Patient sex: M
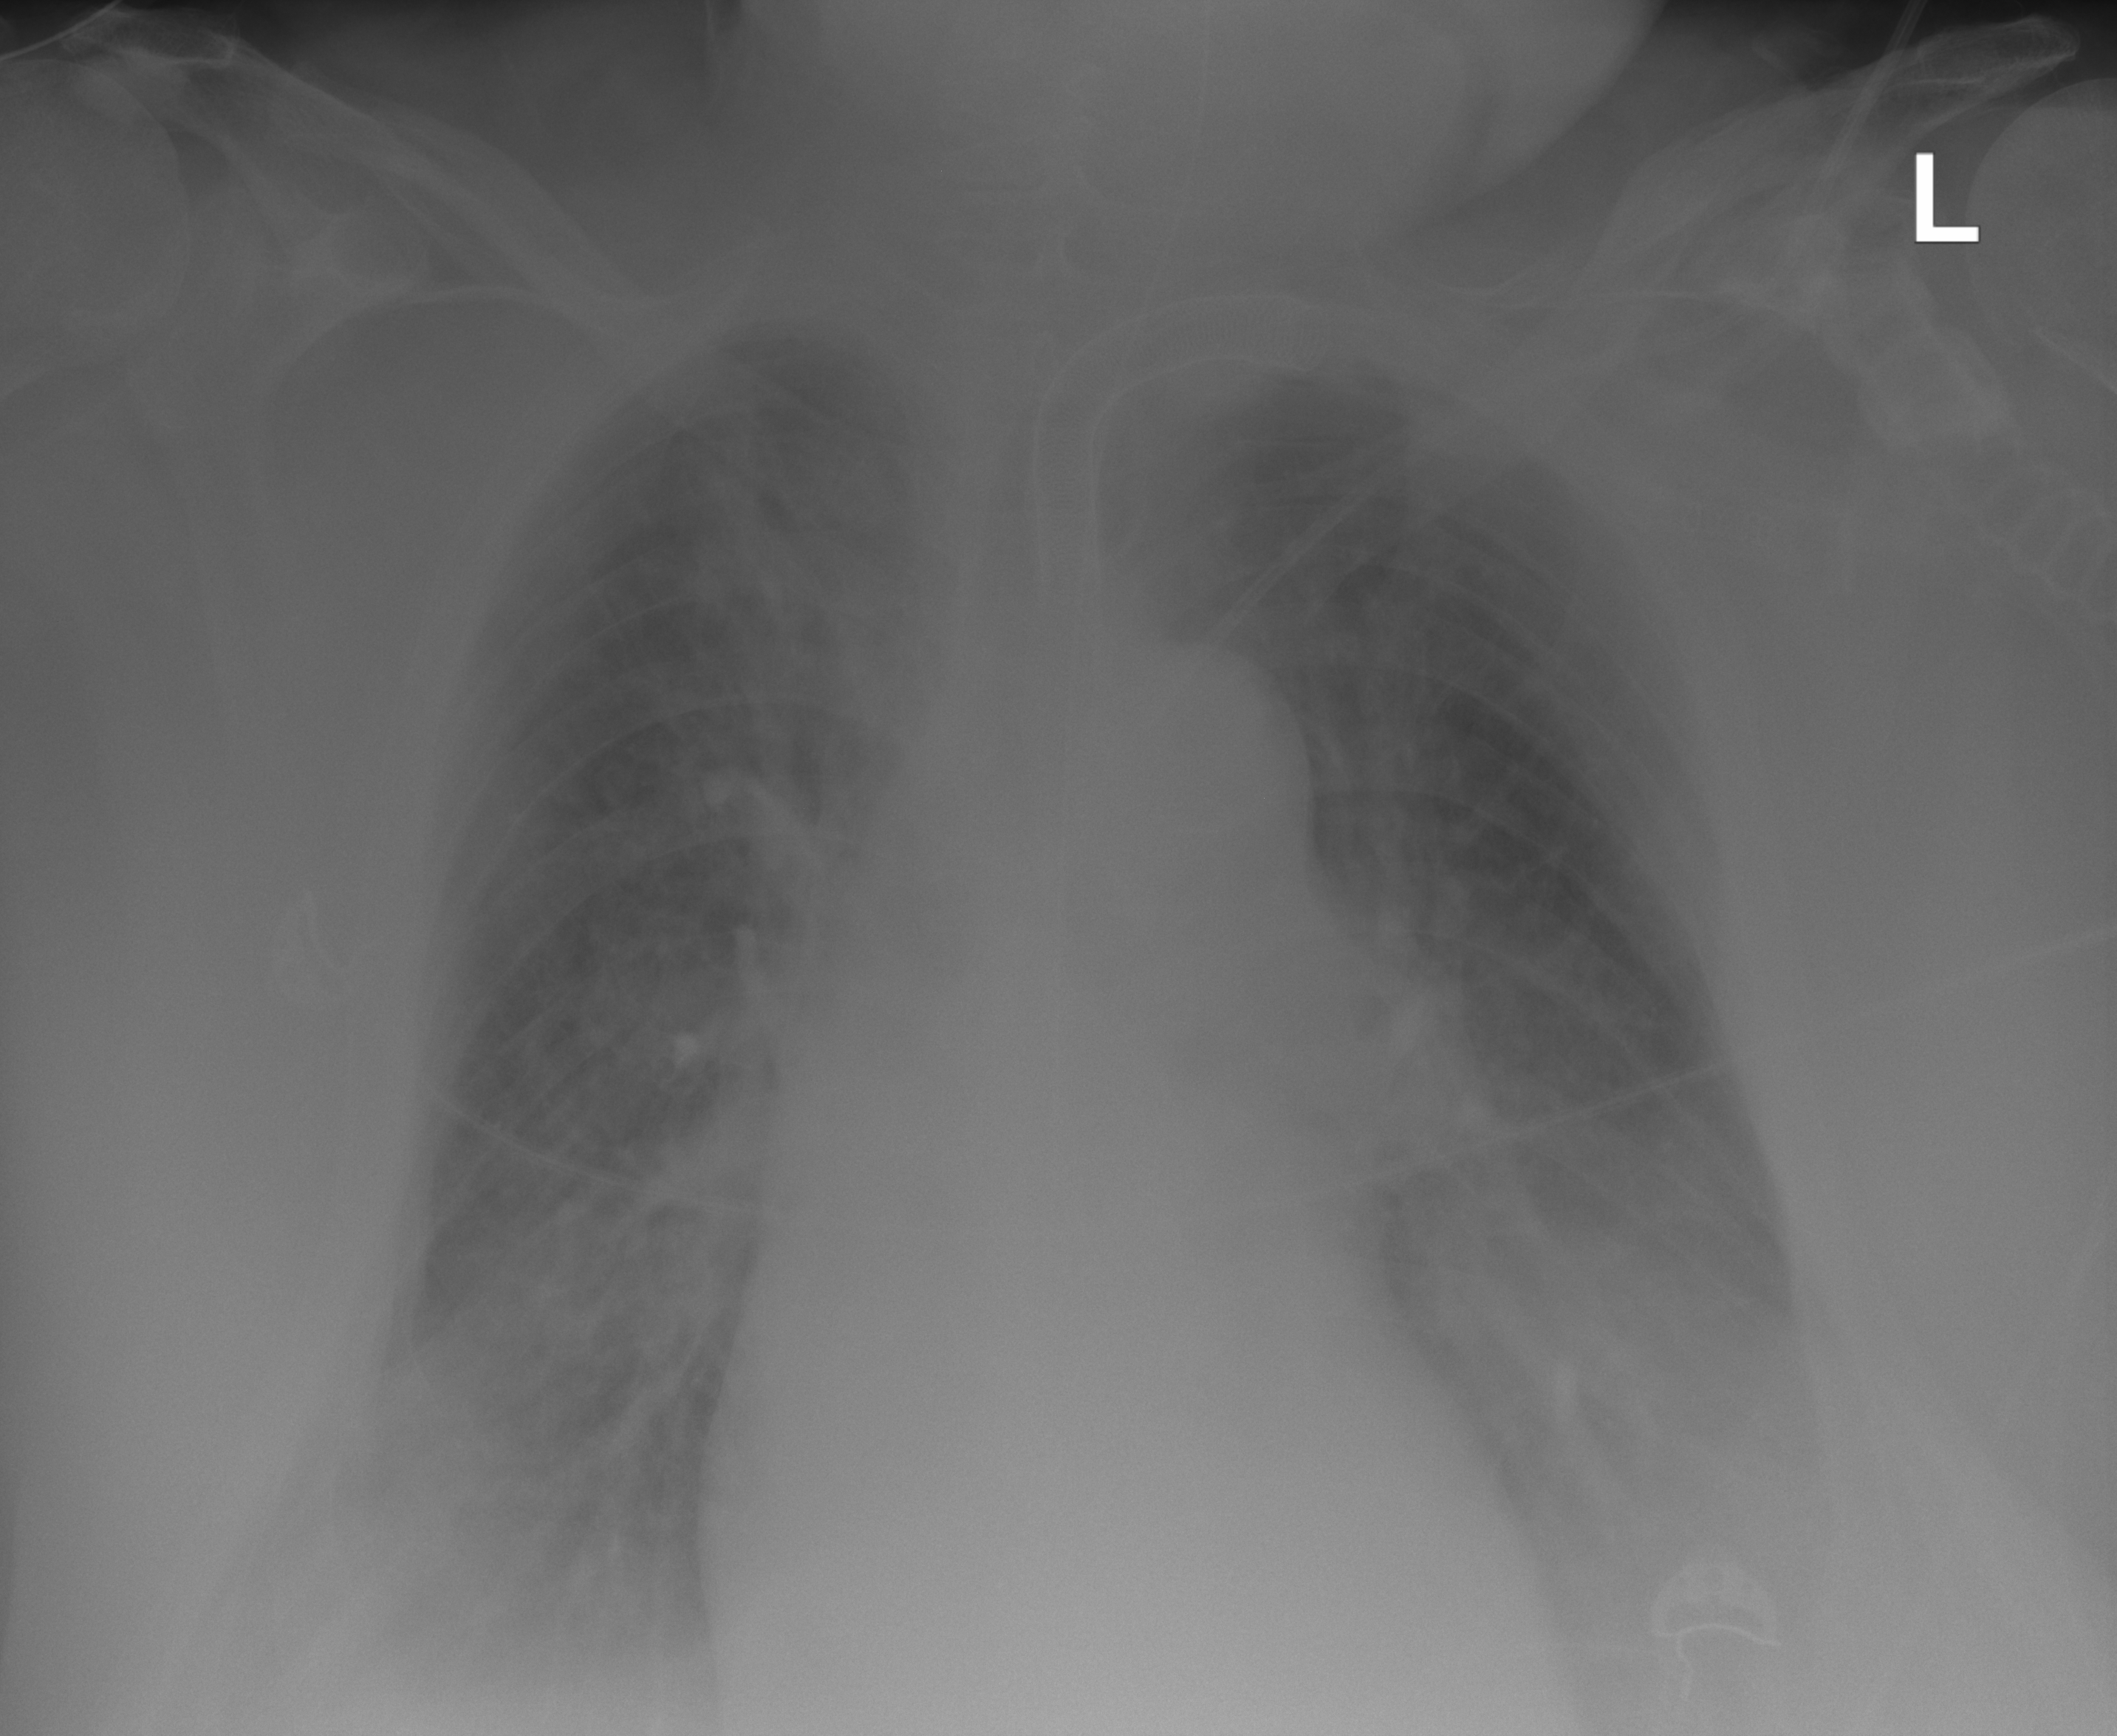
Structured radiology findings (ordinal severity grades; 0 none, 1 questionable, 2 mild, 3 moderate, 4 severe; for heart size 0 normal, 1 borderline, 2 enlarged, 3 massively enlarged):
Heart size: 2
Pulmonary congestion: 2
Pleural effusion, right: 2
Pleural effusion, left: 2
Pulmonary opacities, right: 0
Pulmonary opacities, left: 0
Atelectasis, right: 2
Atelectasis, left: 2